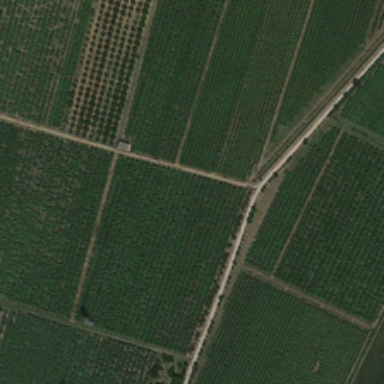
There are two bare roads around the green farmland .